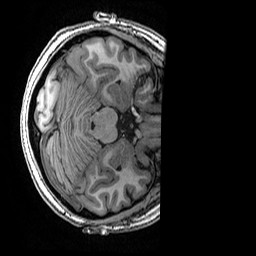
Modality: T1w
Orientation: axial
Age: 22
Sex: female
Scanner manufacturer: ge
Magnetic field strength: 3 T
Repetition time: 0.007 s
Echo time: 0.00342 s